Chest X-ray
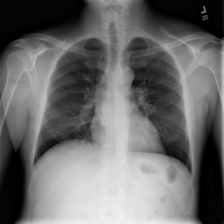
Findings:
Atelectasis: negative
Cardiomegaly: negative
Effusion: negative
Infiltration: negative
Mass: negative
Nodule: negative
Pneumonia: negative
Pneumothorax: negative
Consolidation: negative
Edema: negative
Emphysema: negative
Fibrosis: negative
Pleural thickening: negative
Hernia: negative